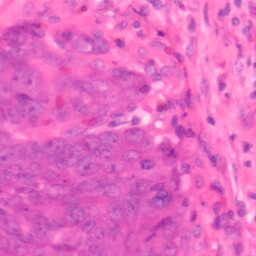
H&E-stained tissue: Colon